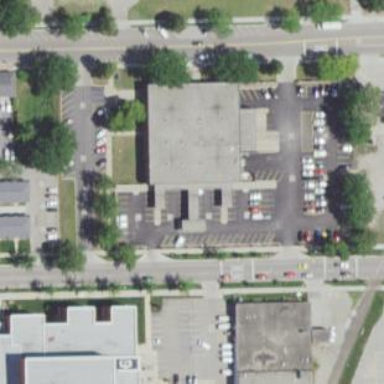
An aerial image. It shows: Post office building.